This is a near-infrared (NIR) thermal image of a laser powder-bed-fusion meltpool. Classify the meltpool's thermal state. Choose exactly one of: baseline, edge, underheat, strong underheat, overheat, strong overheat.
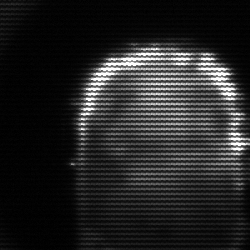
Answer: baseline